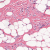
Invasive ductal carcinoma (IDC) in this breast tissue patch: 0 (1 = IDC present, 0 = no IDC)